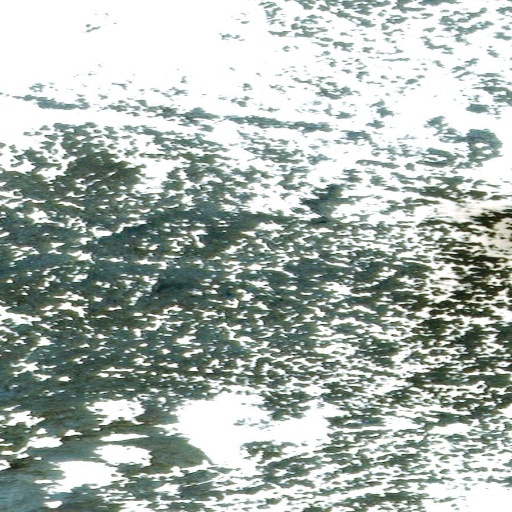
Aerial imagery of mountain in Alaska named Granite Mountain containing only unknown